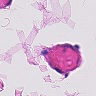
Metastatic tissue present: no